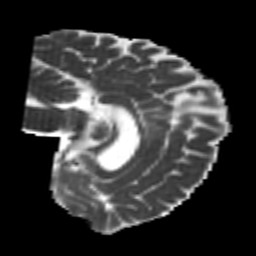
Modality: MD
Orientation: sagittal
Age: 26
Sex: male
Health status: healthy
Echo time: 0.074 s